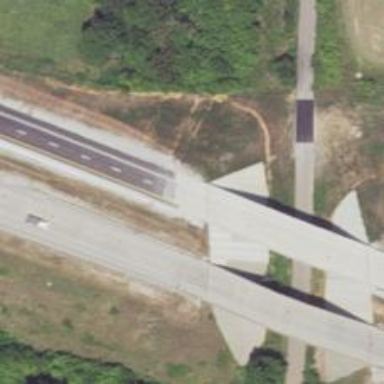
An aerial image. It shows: Beam-structured bridge on motorway.